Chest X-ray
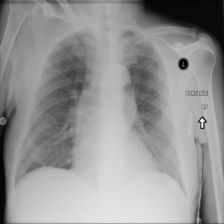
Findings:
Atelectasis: negative
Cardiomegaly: negative
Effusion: negative
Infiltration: negative
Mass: negative
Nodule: negative
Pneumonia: negative
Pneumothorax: negative
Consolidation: negative
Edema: negative
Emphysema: negative
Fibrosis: negative
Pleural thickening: negative
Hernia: negative